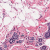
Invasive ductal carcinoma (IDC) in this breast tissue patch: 0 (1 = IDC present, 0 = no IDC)